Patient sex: F
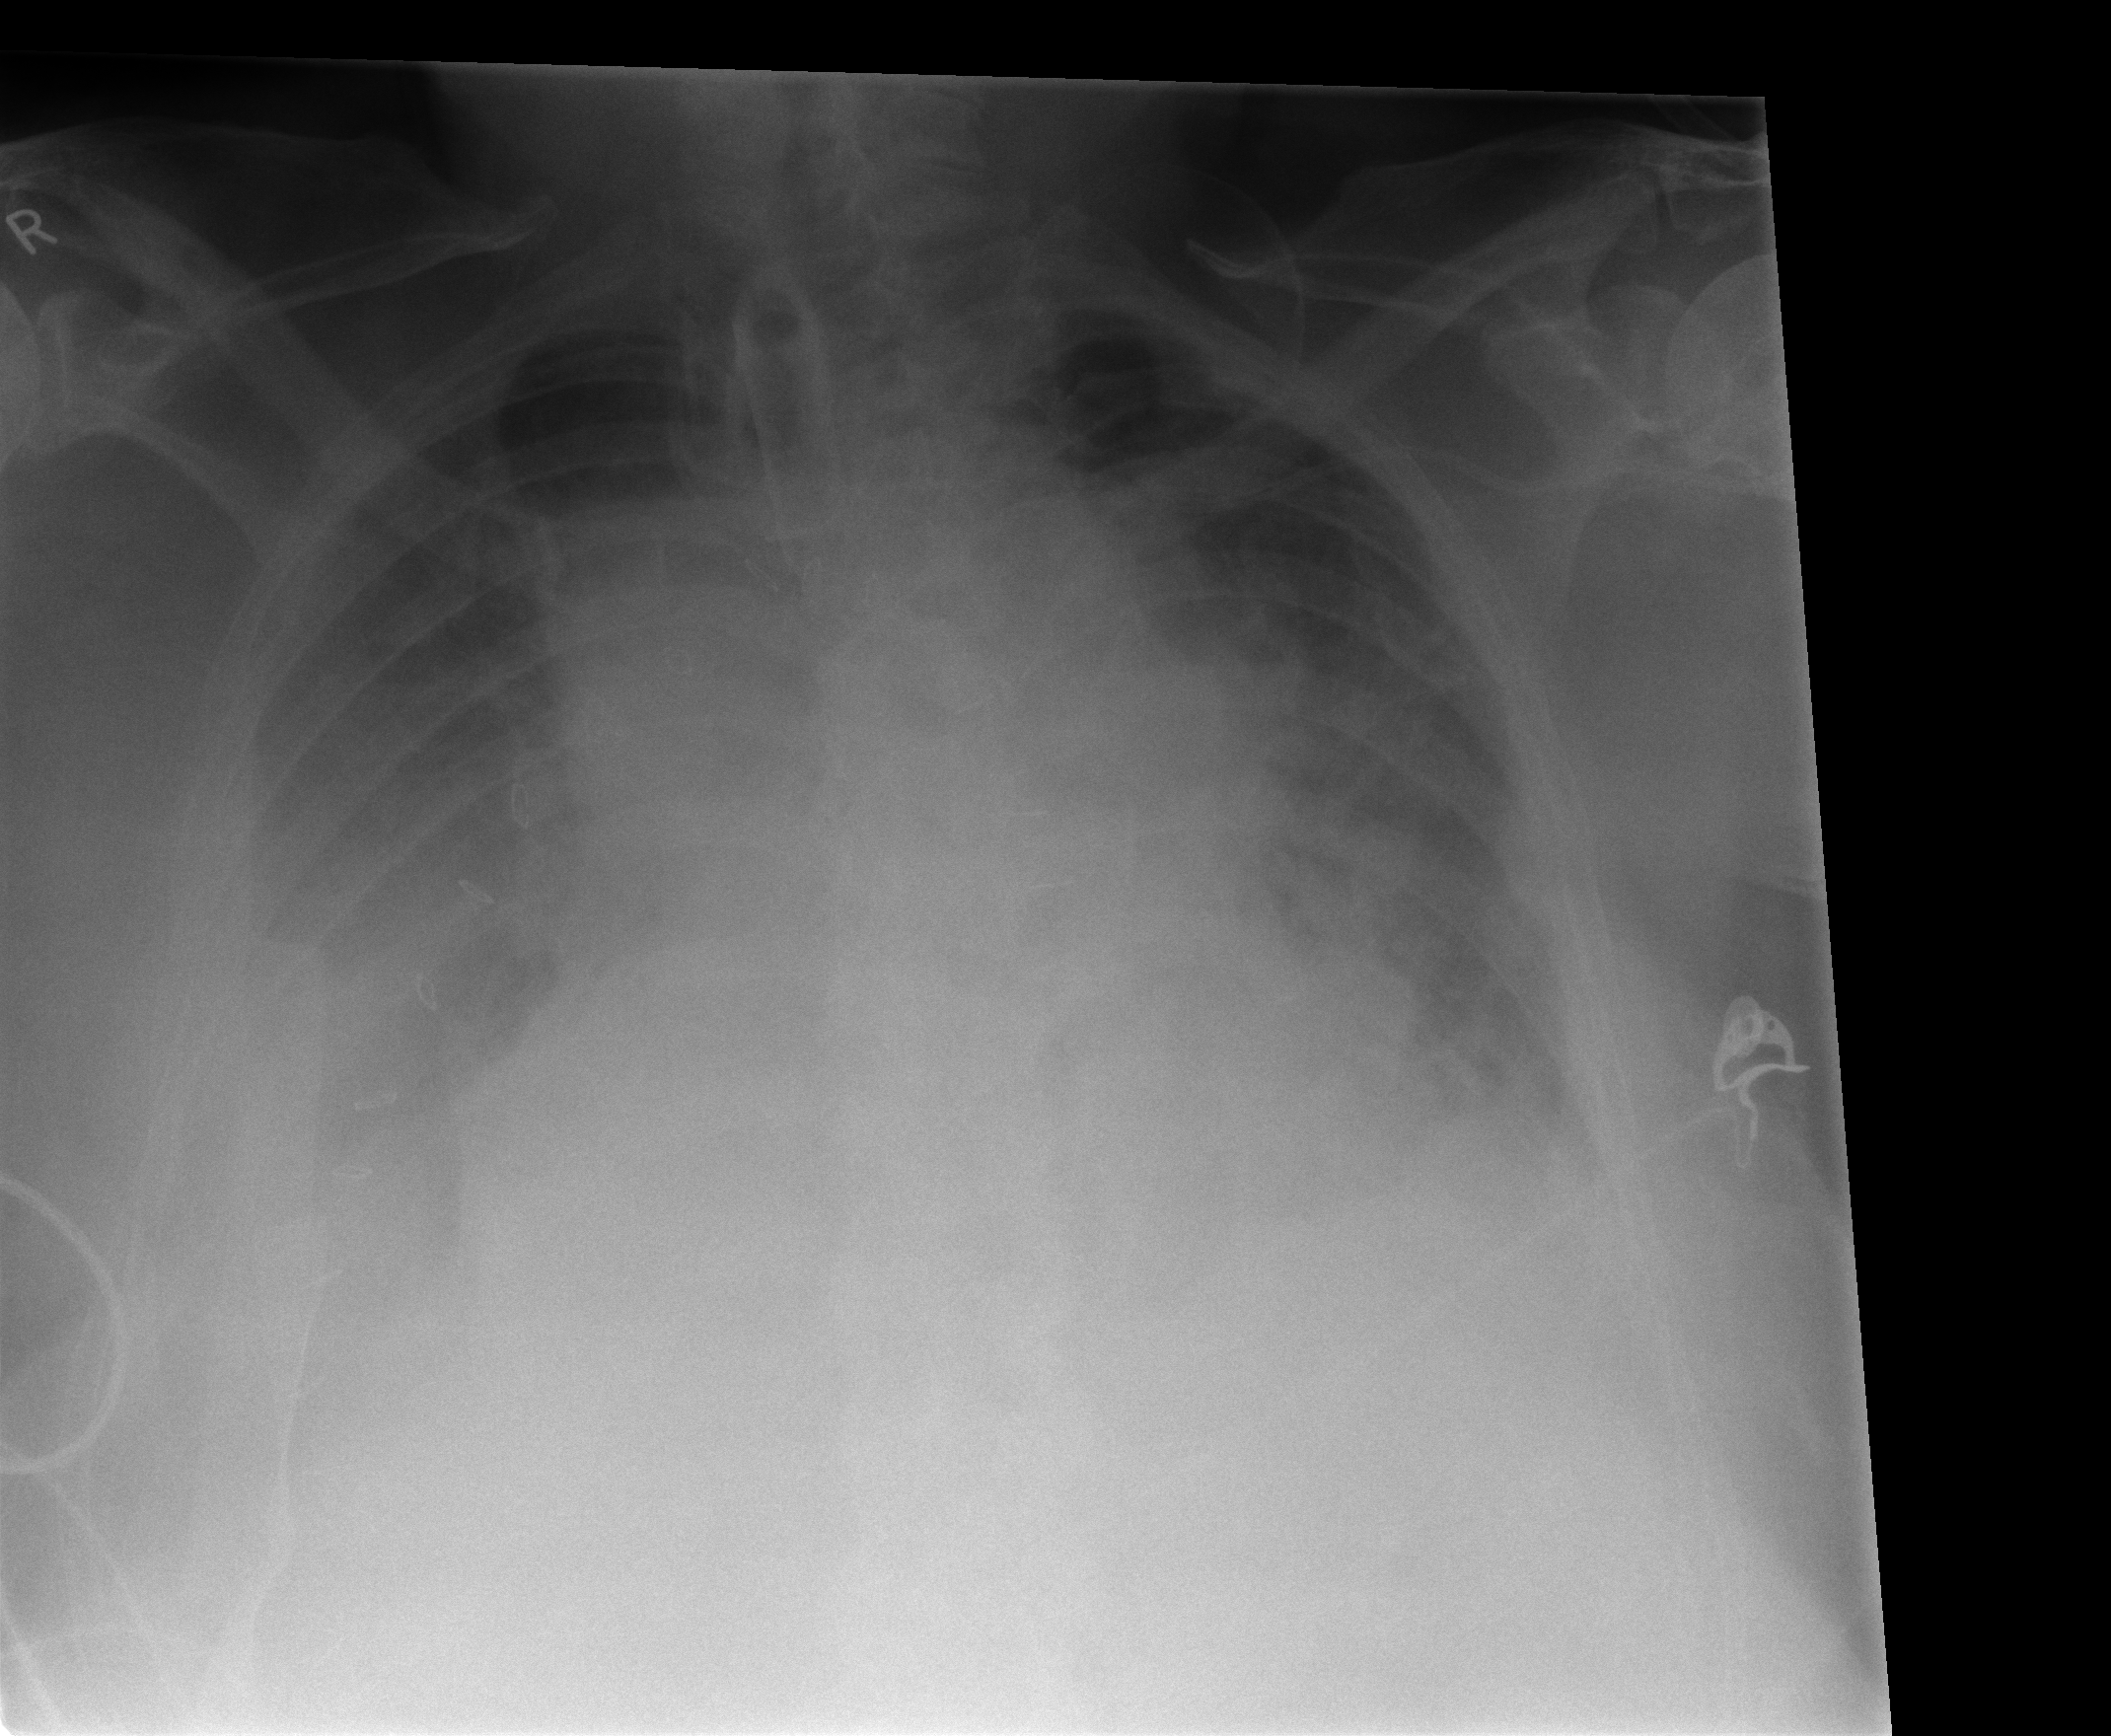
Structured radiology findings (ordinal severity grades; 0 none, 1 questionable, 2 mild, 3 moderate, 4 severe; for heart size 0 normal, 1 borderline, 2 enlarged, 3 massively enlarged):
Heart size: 2
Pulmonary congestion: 1
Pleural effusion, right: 2
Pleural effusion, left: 2
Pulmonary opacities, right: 0
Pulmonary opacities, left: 0
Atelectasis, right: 2
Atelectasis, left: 2